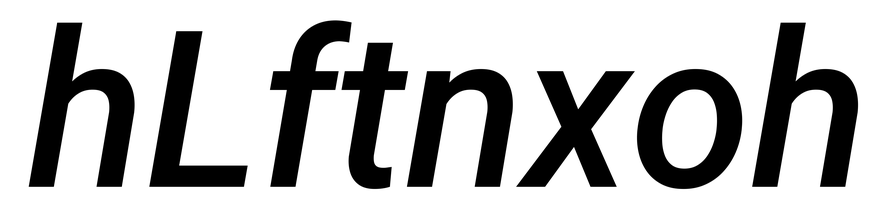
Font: Roboto-Italic_Medium_Italic